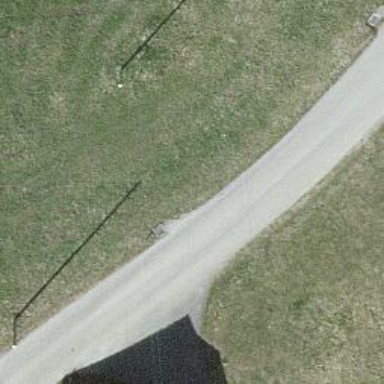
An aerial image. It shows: Unclassified road.